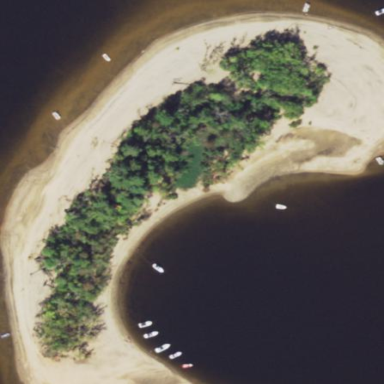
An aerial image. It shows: Islet.